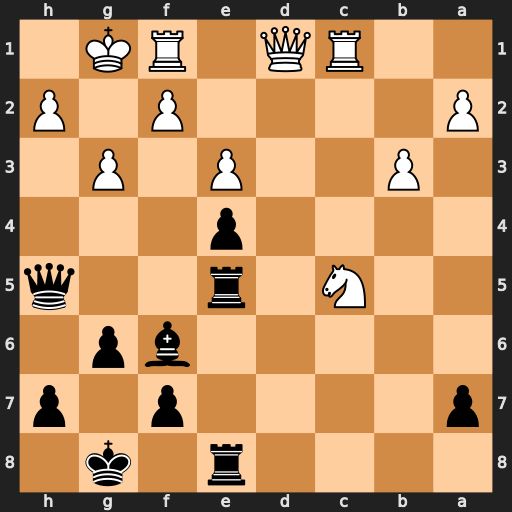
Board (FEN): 4r1k1/p4p1p/5bp1/2N1r2q/4p3/1P2P1P1/P4P1P/2RQ1RK1
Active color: b
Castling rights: -
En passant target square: -
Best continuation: Rxc5 Qxh5 Rxh5